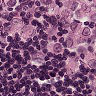
Metastatic tissue present: yes